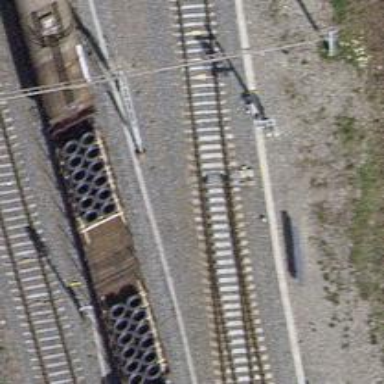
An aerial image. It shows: Railway switch.